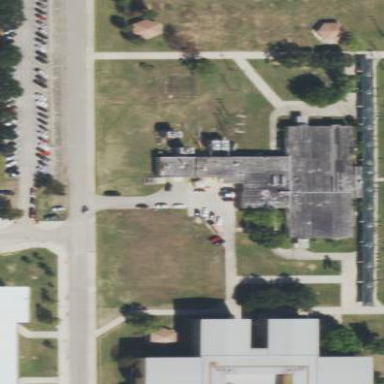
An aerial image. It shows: Building.